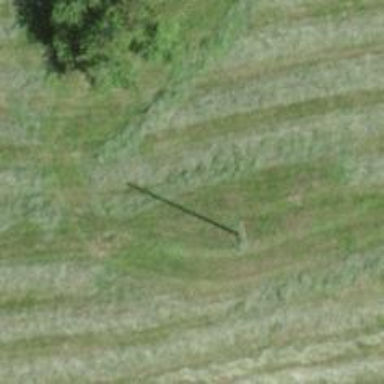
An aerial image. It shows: Minor power line.